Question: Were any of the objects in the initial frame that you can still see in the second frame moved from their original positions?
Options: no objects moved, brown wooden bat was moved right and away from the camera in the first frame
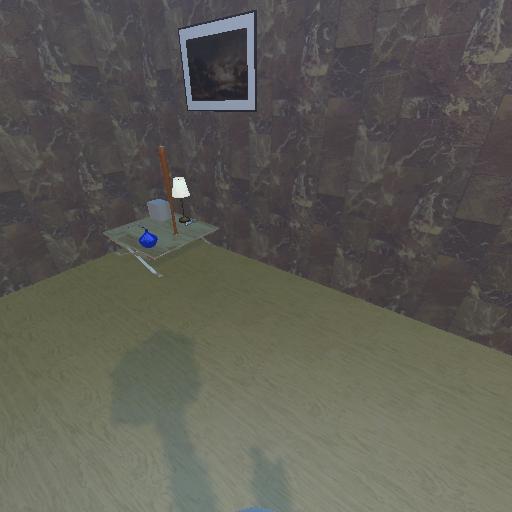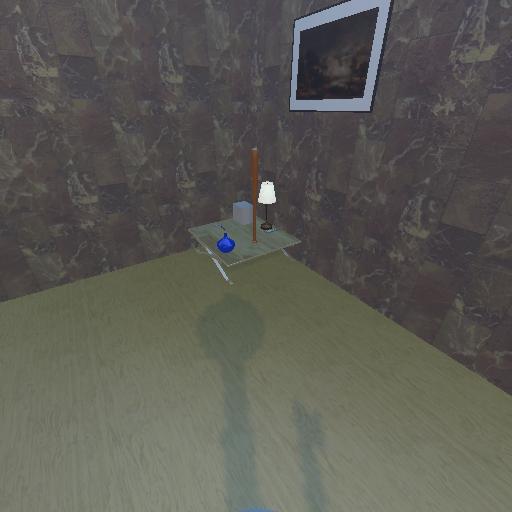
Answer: no objects moved